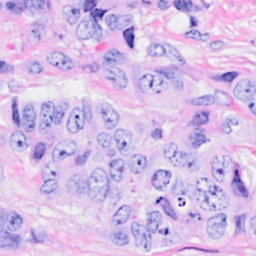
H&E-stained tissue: Breast